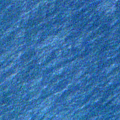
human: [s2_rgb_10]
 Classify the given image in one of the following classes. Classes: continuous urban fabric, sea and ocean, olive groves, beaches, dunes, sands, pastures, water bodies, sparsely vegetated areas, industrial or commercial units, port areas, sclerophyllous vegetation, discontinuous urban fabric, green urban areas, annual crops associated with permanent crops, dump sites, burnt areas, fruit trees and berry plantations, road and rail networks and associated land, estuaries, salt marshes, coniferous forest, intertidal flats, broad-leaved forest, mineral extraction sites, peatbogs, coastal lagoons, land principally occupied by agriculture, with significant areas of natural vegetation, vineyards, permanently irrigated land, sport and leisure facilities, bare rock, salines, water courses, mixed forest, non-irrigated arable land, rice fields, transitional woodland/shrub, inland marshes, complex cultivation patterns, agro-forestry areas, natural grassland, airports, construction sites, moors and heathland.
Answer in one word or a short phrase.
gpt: sea and ocean